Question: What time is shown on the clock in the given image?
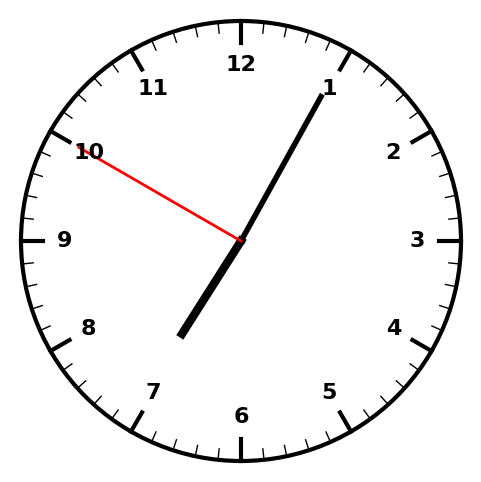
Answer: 07:04:50